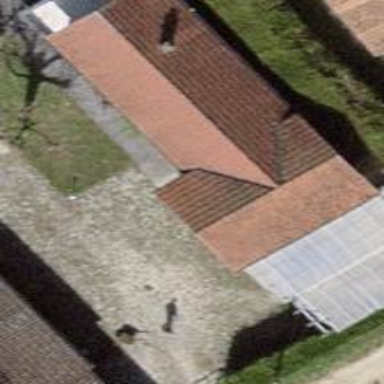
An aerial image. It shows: Detached building.